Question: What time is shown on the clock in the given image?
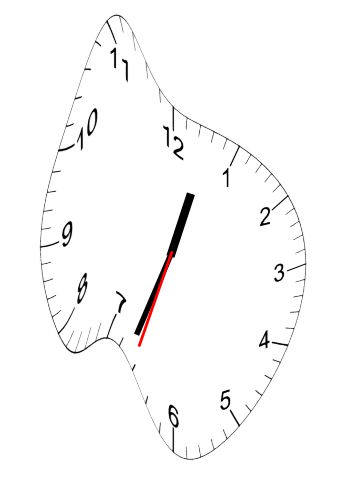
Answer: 12:33:33